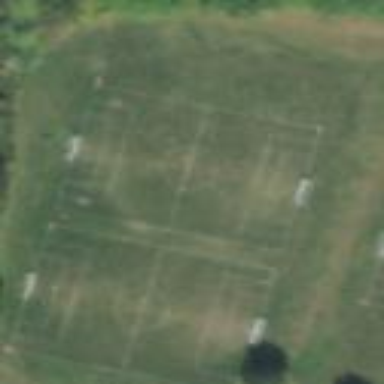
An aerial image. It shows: Grass pitch used for soccer.